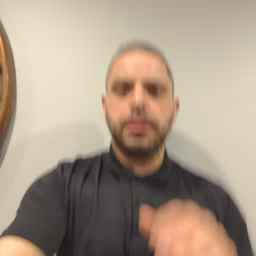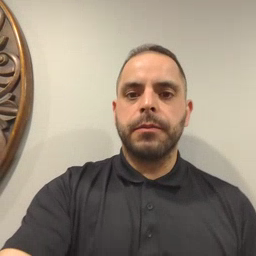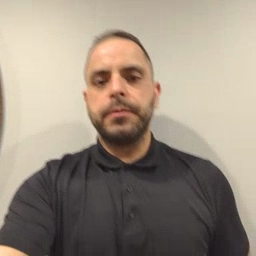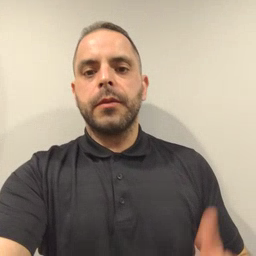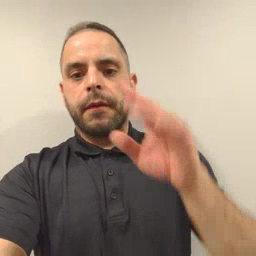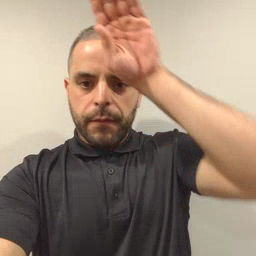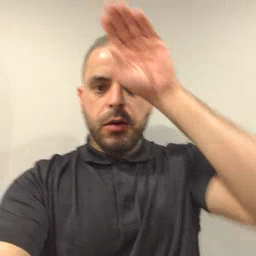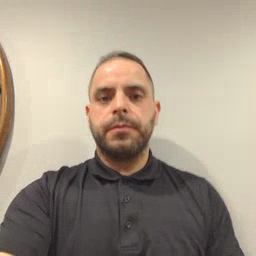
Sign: fireman